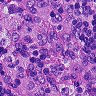
Metastatic tissue present: no